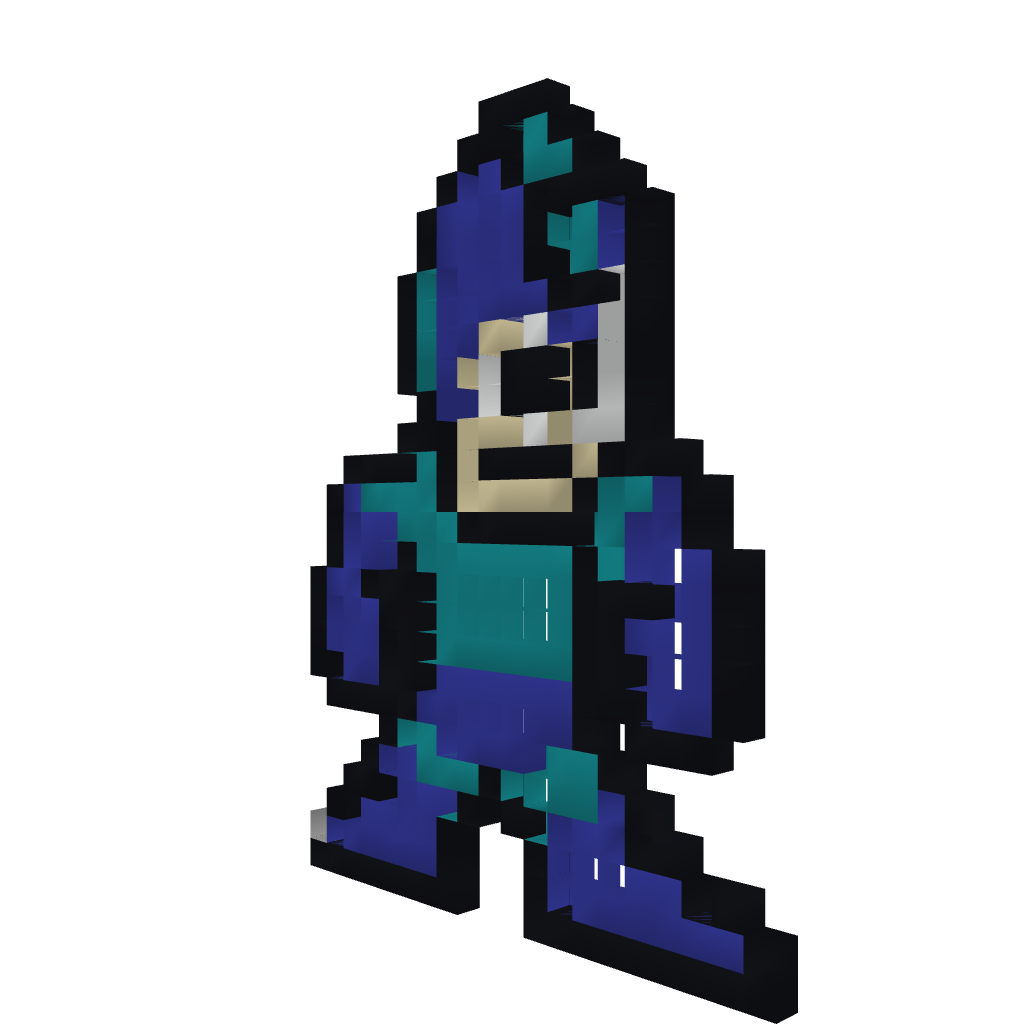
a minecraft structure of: Megaman Pixel Art